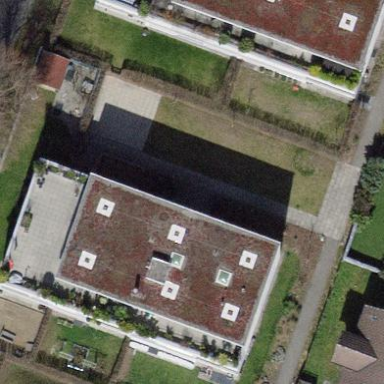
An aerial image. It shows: Residential building.